Question: I'm using the Google Maps API v3 to show a world map, that is static (It doesn't allows to be zoomed or dragged). Above it there is a dragabble marker with a custom icon, and a set of circles of different radius binded to it.
The actual map code is:
'''
var myLatlng = new google.maps.LatLng(28.283, 13.843);
var mapOptions = {
zoom: 2,
maxZoom:2,
minZoom:2,
draggable: 0,
center: myLatlng,
streetViewControl: false,
disableDefaultUI: true,
mapTypeId: google.maps.MapTypeId.SATELLITE,
};
map = new google.maps.Map(document.getElementById("mapaGoogle"),
mapOptions);
var markerImage = new google.maps.MarkerImage('path/to/imageplaneminiature.png',
new google.maps.Size(40, 40),
new google.maps.Point(0, 0),
new google.maps.Point(18, 20));
marker = new google.maps.Marker({
map: map,
position: myLatlng,
icon: markerImage,
draggable: true
});
'''
And then for each circle I've:
'''
planes[1] = new google.maps.Circle({
map: map,
radius: <PHONE>,
strokeColor: "#cccccc",
fillOpacity: 0
});
planes[1].setMap(map);
planes[1].bindTo('center', marker, 'position');
'''
This is working good, but I have 2 problems:
1) When the user drags the marker near to a border, as the world is round, the radius shows also in the other side. But it doesn't shows the marker in its scenter, and that doesn't looks so cool. Look at the picture:

2) If the user drags the marker out of the map area, it remains invisible and the user is unable to bring it back. Its there any way to force it to be inside of the viewport area?
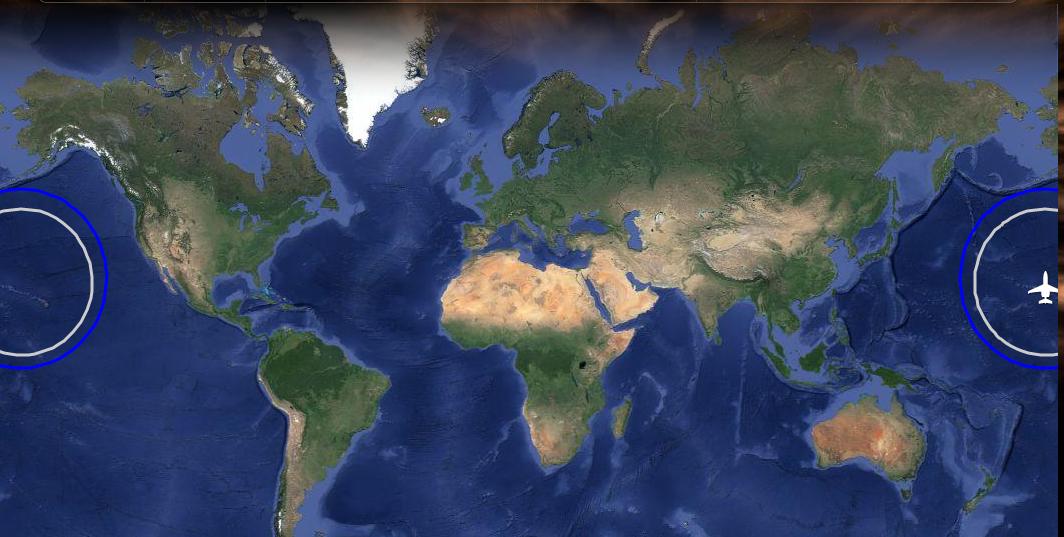
Answer: AFAIK there is no option to choose if a marker will be repeated or not at lower zoom levels. Markers with draggable:false will be repeated.
To prevent a user to drag a marker outside of the map bounds, all I can think about is checking whether the marker position fits the map bounds or not, and moving it back to the last position if out of bounds.
You can do something like
'''
if (map.getBounds().contains(marker.getPosition())) {
// marker is within map bounds
}
'''
<URL>
Note that if you want to prevent users from zooming the map, you also have to set the two following options:
'''
scrollwheel: false
disableDoubleClickZoom: true
'''
Here is a for the repeating markers. It draws a non draggable marker beneath the draggable one, hides it when dragging starts and shows it again when dragging stops. This way your marker will be repeated.
<URL>
1. Only one of the two displayed markers is draggable which is clearly confusing.
2. This will lead to some display issues if using PNG marker icons with transparency.
Opacity would not be an issue with the circle because you could bind it to only one of the two markers.